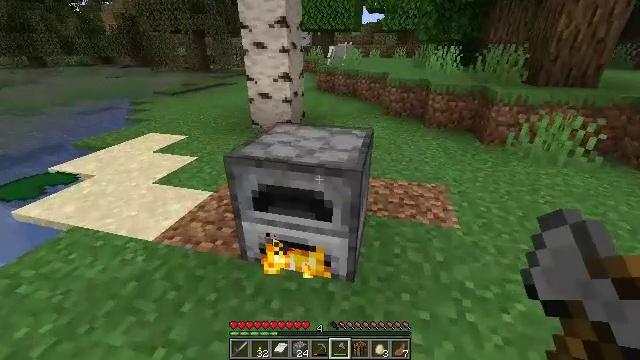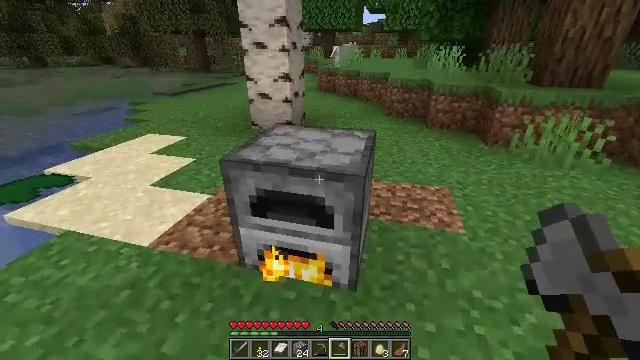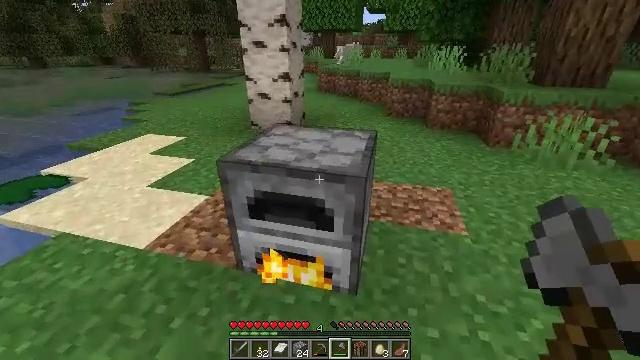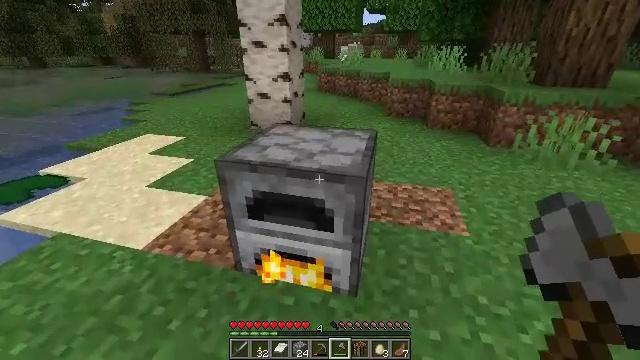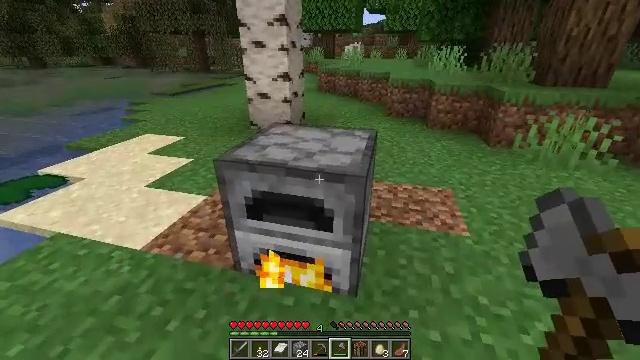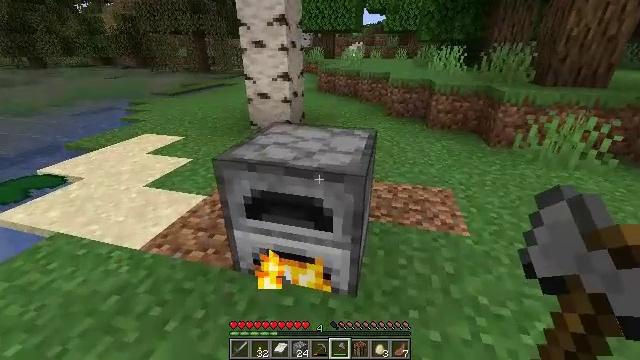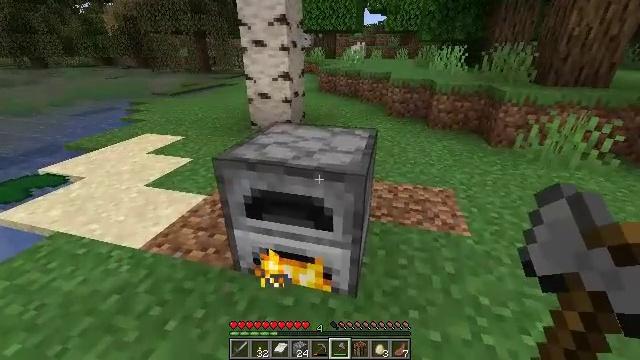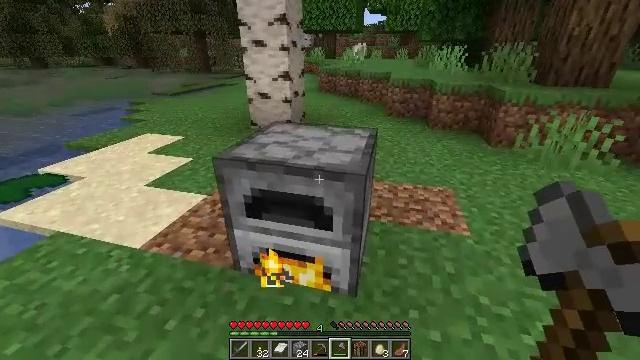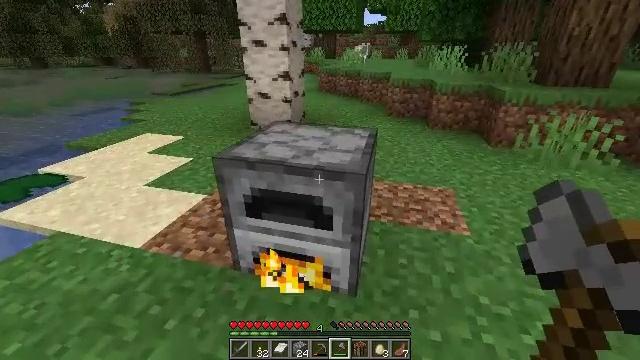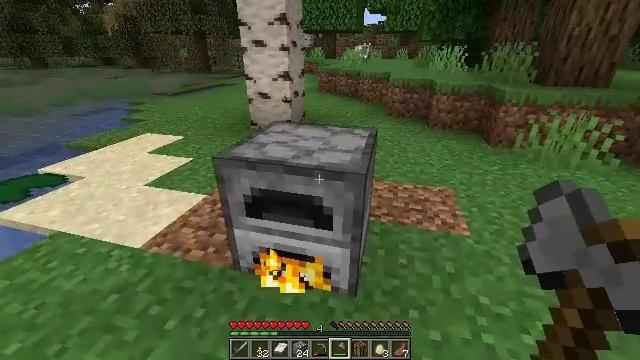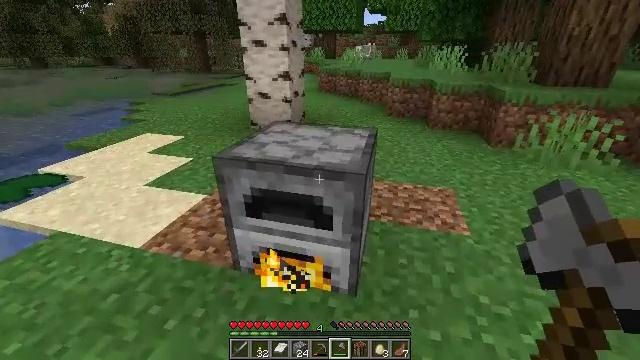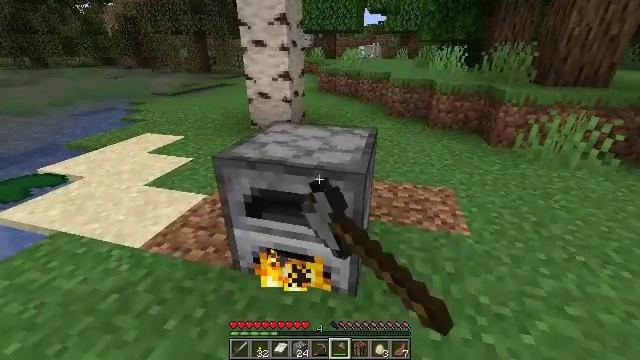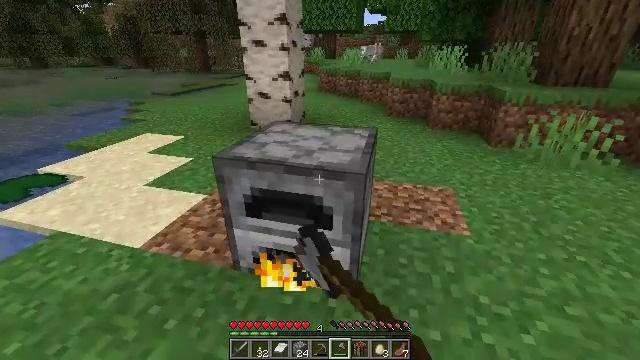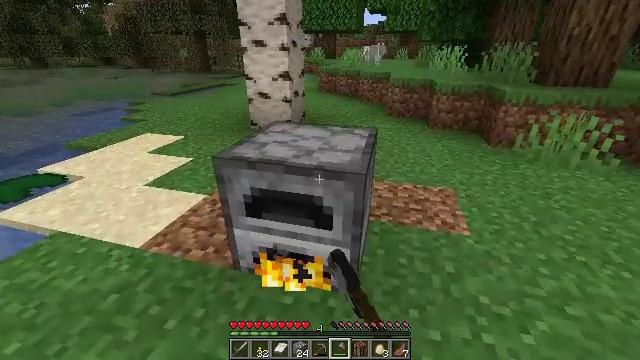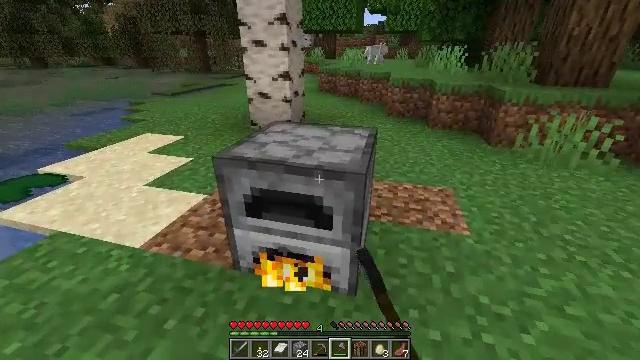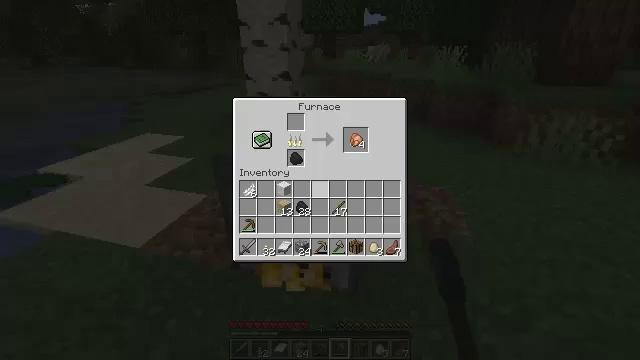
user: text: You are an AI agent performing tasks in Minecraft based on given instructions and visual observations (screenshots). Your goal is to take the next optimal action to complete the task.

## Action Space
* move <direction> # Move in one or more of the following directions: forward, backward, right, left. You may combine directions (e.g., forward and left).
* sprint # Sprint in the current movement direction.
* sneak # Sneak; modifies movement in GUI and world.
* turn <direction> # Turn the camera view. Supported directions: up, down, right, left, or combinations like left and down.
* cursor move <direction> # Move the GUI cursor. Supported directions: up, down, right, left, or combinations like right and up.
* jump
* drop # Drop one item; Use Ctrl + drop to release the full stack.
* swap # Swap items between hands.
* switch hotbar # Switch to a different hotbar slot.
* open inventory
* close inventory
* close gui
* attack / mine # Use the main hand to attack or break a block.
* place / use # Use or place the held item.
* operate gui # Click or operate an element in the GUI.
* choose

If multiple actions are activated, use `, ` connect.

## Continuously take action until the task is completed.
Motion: motion action
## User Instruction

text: Smelt a cooked chicken.
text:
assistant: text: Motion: no_op
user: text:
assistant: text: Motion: no_op
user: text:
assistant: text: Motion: no_op
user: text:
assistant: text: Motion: no_op
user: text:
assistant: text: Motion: no_op
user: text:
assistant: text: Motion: no_op
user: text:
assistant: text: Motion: no_op
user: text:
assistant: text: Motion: no_op
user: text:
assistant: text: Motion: no_op
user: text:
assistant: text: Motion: use / place
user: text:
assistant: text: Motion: use / place
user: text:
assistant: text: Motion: use / place
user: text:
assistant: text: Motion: use / place
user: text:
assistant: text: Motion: no_op
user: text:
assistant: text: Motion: open gui
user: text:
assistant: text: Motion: no_op
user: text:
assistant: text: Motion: no_op
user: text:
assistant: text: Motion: no_op
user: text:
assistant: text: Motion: no_op
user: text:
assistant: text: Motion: no_op
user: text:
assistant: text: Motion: no_op
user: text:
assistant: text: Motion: no_op
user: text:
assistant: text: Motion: no_op
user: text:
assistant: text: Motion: no_op
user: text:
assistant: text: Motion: no_op
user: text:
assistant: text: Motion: no_op
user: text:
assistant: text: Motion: no_op
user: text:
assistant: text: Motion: no_op
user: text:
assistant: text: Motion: no_op
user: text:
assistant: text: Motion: no_op